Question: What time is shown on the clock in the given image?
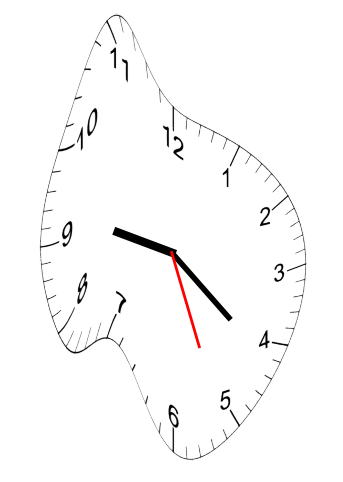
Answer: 09:21:26